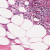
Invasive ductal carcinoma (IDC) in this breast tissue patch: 0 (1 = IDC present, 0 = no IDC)